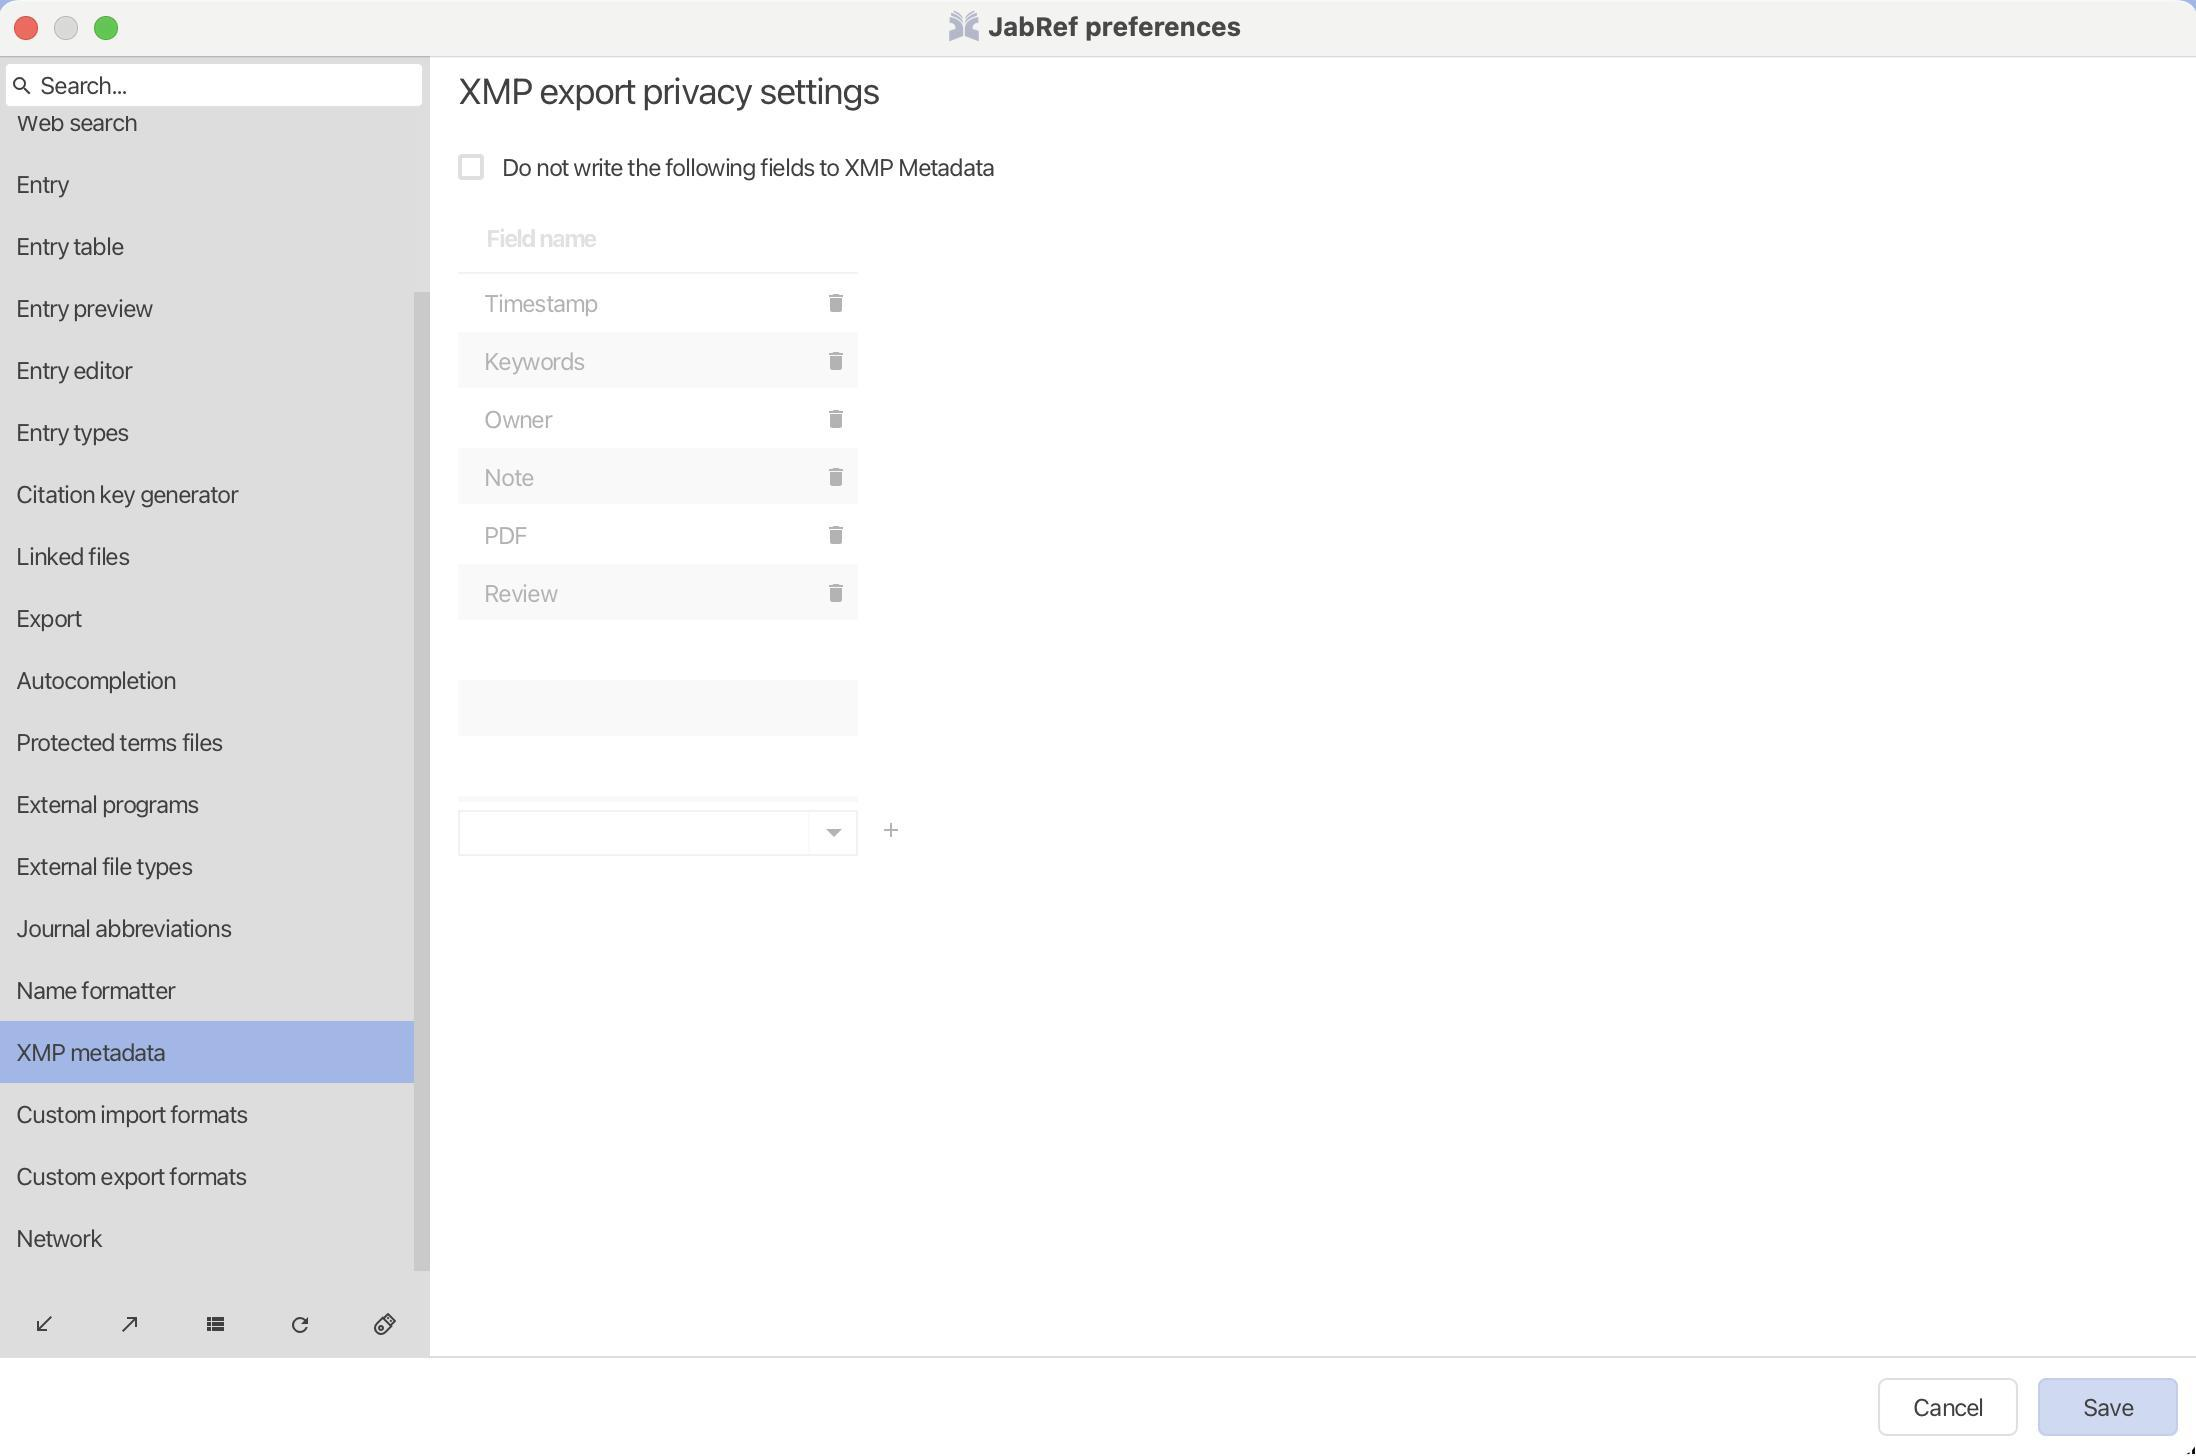
Accessibility tree:
{"name": "JabRef_preferences", "role": "AXWindow", "description": null, "role_description": "звичайне вікно", "value": null, "position": "314.00;193.00", "size": "1100;728", "children": [{"name": null, "role": "No role", "description": null, "role_description": "dialog", "value": null, "position": "0.00;28.00", "size": "1100;700", "children": [{"name": null, "role": "AXButton", "description": "Cancel", "role_description": "кнопка", "value": null, "position": "940.00;689.00", "size": "70;29", "children": []}, {"name": null, "role": "AXButton", "description": "Save", "role_description": "кнопка", "value": null, "position": "1020.00;689.00", "size": "70;29", "children": []}, {"name": null, "role": "AXTextField", "description": null, "role_description": "текстове поле", "value": "Search...", "position": "3.00;31.00", "size": "210;23", "children": [{"name": null, "role": "AXStaticText", "description": null, "role_description": "текст", "value": "Search...", "position": "21.00;35.00", "size": "43;15", "children": []}, {"name": null, "role": "AXStaticText", "description": null, "role_description": "текст", "value": "", "position": "21.00;35.00", "size": "0;15", "children": []}, {"name": null, "role": "AXStaticText", "description": null, "role_description": "текст", "value": null, "position": "6.00;35.50", "size": "12;14", "children": []}]}, {"name": null, "role": "AXTable", "description": null, "role_description": "list", "value": null, "position": "0.00;57.00", "size": "216;580", "children": [{"name": "Network", "role": "AXRow", "description": null, "role_description": "рядок таблиці", "value": null, "position": "1.00;603.50", "size": "207;31", "children": [{"name": null, "role": "AXStaticText", "description": null, "role_description": "текст", "value": "Network", "position": "9.00;611.50", "size": "43;15", "children": []}]}, {"name": "Web_search", "role": "AXRow", "description": null, "role_description": "рядок таблиці", "value": null, "position": "1.00;45.50", "size": "207;31", "children": [{"name": null, "role": "AXStaticText", "description": null, "role_description": "текст", "value": "Web search", "position": "9.00;53.50", "size": "60;15", "children": []}]}, {"name": "Entry", "role": "AXRow", "description": null, "role_description": "рядок таблиці", "value": null, "position": "1.00;76.50", "size": "207;31", "children": [{"name": null, "role": "AXStaticText", "description": null, "role_description": "текст", "value": "Entry", "position": "9.00;84.50", "size": "26;15", "children": []}]}, {"name": "Entry_table", "role": "AXRow", "description": null, "role_description": "рядок таблиці", "value": null, "position": "1.00;107.50", "size": "207;31", "children": [{"name": null, "role": "AXStaticText", "description": null, "role_description": "текст", "value": "Entry table", "position": "9.00;115.50", "size": "53;15", "children": []}]}, {"name": "Entry_preview", "role": "AXRow", "description": null, "role_description": "рядок таблиці", "value": null, "position": "1.00;138.50", "size": "207;31", "children": [{"name": null, "role": "AXStaticText", "description": null, "role_description": "текст", "value": "Entry preview", "position": "9.00;146.50", "size": "68;15", "children": []}]}, {"name": "Entry_editor", "role": "AXRow", "description": null, "role_description": "рядок таблиці", "value": null, "position": "1.00;169.50", "size": "207;31", "children": [{"name": null, "role": "AXStaticText", "description": null, "role_description": "текст", "value": "Entry editor", "position": "9.00;177.50", "size": "58;15", "children": []}]}, {"name": "Entry_types", "role": "AXRow", "description": null, "role_description": "рядок таблиці", "value": null, "position": "1.00;200.50", "size": "207;31", "children": [{"name": null, "role": "AXStaticText", "description": null, "role_description": "текст", "value": "Entry types", "position": "9.00;208.50", "size": "56;15", "children": []}]}, {"name": "Citation_key_generator", "role": "AXRow", "description": null, "role_description": "рядок таблиці", "value": null, "position": "1.00;231.50", "size": "207;31", "children": [{"name": null, "role": "AXStaticText", "description": null, "role_description": "текст", "value": "Citation key generator", "position": "9.00;239.50", "size": "110;15", "children": []}]}, {"name": "Linked_files", "role": "AXRow", "description": null, "role_description": "рядок таблиці", "value": null, "position": "1.00;262.50", "size": "207;31", "children": [{"name": null, "role": "AXStaticText", "description": null, "role_description": "текст", "value": "Linked files", "position": "9.00;270.50", "size": "56;15", "children": []}]}, {"name": "Export", "role": "AXRow", "description": null, "role_description": "рядок таблиці", "value": null, "position": "1.00;293.50", "size": "207;31", "children": [{"name": null, "role": "AXStaticText", "description": null, "role_description": "текст", "value": "Export", "position": "9.00;301.50", "size": "33;15", "children": []}]}, {"name": "Autocompletion", "role": "AXRow", "description": null, "role_description": "рядок таблиці", "value": null, "position": "1.00;324.50", "size": "207;31", "children": [{"name": null, "role": "AXStaticText", "description": null, "role_description": "текст", "value": "Autocompletion", "position": "9.00;332.50", "size": "80;15", "children": []}]}, {"name": "Protected_terms_files", "role": "AXRow", "description": null, "role_description": "рядок таблиці", "value": null, "position": "1.00;355.50", "size": "207;31", "children": [{"name": null, "role": "AXStaticText", "description": null, "role_description": "текст", "value": "Protected terms files", "position": "9.00;363.50", "size": "103;15", "children": []}]}, {"name": "External_programs", "role": "AXRow", "description": null, "role_description": "рядок таблиці", "value": null, "position": "1.00;386.50", "size": "207;31", "children": [{"name": null, "role": "AXStaticText", "description": null, "role_description": "текст", "value": "External programs", "position": "9.00;394.50", "size": "91;15", "children": []}]}, {"name": "External_file_types", "role": "AXRow", "description": null, "role_description": "рядок таблиці", "value": null, "position": "1.00;417.50", "size": "207;31", "children": [{"name": null, "role": "AXStaticText", "description": null, "role_description": "текст", "value": "External file types", "position": "9.00;425.50", "size": "88;15", "children": []}]}, {"name": "Journal_abbreviations", "role": "AXRow", "description": null, "role_description": "рядок таблиці", "value": null, "position": "1.00;448.50", "size": "207;31", "children": [{"name": null, "role": "AXStaticText", "description": null, "role_description": "текст", "value": "Journal abbreviations", "position": "9.00;456.50", "size": "107;15", "children": []}]}, {"name": "Name_formatter", "role": "AXRow", "description": null, "role_description": "рядок таблиці", "value": null, "position": "1.00;479.50", "size": "207;31", "children": [{"name": null, "role": "AXStaticText", "description": null, "role_description": "текст", "value": "Name formatter", "position": "9.00;487.50", "size": "79;15", "children": []}]}, {"name": "XMP_metadata", "role": "AXRow", "description": null, "role_description": "рядок таблиці", "value": null, "position": "1.00;510.50", "size": "207;31", "children": [{"name": null, "role": "AXStaticText", "description": null, "role_description": "текст", "value": "XMP metadata", "position": "9.00;518.50", "size": "75;15", "children": []}]}, {"name": "Custom_import_formats", "role": "AXRow", "description": null, "role_description": "рядок таблиці", "value": null, "position": "1.00;541.50", "size": "207;31", "children": [{"name": null, "role": "AXStaticText", "description": null, "role_description": "текст", "value": "Custom import formats", "position": "9.00;549.50", "size": "116;15", "children": []}]}, {"name": "Custom_export_formats", "role": "AXRow", "description": null, "role_description": "рядок таблиці", "value": null, "position": "1.00;572.50", "size": "207;31", "children": [{"name": null, "role": "AXStaticText", "description": null, "role_description": "текст", "value": "Custom export formats", "position": "9.00;580.50", "size": "115;15", "children": []}]}, {"name": null, "role": "AXScrollBar", "description": null, "role_description": "смуга прокручування", "value": 1.0, "position": "208.00;57.00", "size": "8;580", "children": [{"name": null, "role": "AXButton", "description": null, "role_description": "кнопка", "value": null, "position": "208.00;635.50", "size": "8;1", "children": []}, {"name": null, "role": "AXButton", "description": null, "role_description": "кнопка", "value": null, "position": "208.00;57.00", "size": "8;1", "children": []}, {"name": null, "role": "AXValueIndicator", "description": null, "role_description": "індикатор значення", "value": 1.0, "position": "208.00;146.00", "size": "8;490", "children": []}]}]}, {"name": null, "role": "AXButton", "description": null, "role_description": "кнопка", "value": null, "position": "3.00;648.50", "size": "40;26", "children": []}, {"name": null, "role": "AXButton", "description": null, "role_description": "кнопка", "value": null, "position": "46.00;648.50", "size": "40;26", "children": []}, {"name": null, "role": "AXButton", "description": null, "role_description": "кнопка", "value": null, "position": "88.50;648.50", "size": "40;26", "children": []}, {"name": null, "role": "AXButton", "description": null, "role_description": "кнопка", "value": null, "position": "131.00;648.50", "size": "40;26", "children": []}, {"name": null, "role": "AXCheckBox", "description": null, "role_description": "галочка", "value": 0, "position": "173.50;648.50", "size": "40;26", "children": []}, {"name": null, "role": "AXScrollArea", "description": null, "role_description": "область прокручування", "value": null, "position": "224.00;28.00", "size": "876;650", "children": [{"name": null, "role": "AXStaticText", "description": null, "role_description": "текст", "value": "XMP export privacy settings", "position": "230.00;34.00", "size": "210;32", "children": []}, {"name": null, "role": "AXCheckBox", "description": "Do not write the following fields to XMP Metadata", "role_description": "галочка", "value": 0, "position": "230.00;76.00", "size": "268;15", "children": []}, {"name": null, "role": "AXTable", "description": null, "role_description": "таблиця", "value": null, "position": "230.00;101.00", "size": "200;300", "children": [{"name": "Field_name", "role": "AXColumn", "description": null, "role_description": "стовпчик", "value": null, "position": "230.00;101.00", "size": "170;36", "children": [{"name": null, "role": "AXStaticText", "description": null, "role_description": "текст", "value": "Field name", "position": "232.00;101.00", "size": "166;36", "children": []}]}, {"name": "", "role": "AXColumn", "description": null, "role_description": "стовпчик", "value": null, "position": "400.00;101.00", "size": "30;36", "children": [{"name": null, "role": "AXStaticText", "description": null, "role_description": "текст", "value": null, "position": "402.00;101.00", "size": "26;36", "children": []}]}, {"name": null, "role": "AXRow", "description": null, "role_description": "рядок таблиці", "value": null, "position": "230.00;137.00", "size": "200;29", "children": [{"name": "Timestamp", "role": "AXCell", "description": null, "role_description": "комірка", "value": null, "position": "230.00;137.00", "size": "170;29", "children": [{"name": null, "role": "AXStaticText", "description": null, "role_description": "текст", "value": "Timestamp", "position": "243.00;144.00", "size": "57;15", "children": []}]}, {"name": null, "role": "AXCell", "description": null, "role_description": "комірка", "value": null, "position": "400.00;137.00", "size": "30;29", "children": [{"name": null, "role": "AXStaticText", "description": null, "role_description": "текст", "value": null, "position": "413.00;144.00", "size": "12;14", "children": []}]}]}, {"name": null, "role": "AXRow", "description": null, "role_description": "рядок таблиці", "value": null, "position": "230.00;166.00", "size": "200;29", "children": [{"name": "Keywords", "role": "AXCell", "description": null, "role_description": "комірка", "value": null, "position": "230.00;166.00", "size": "170;29", "children": [{"name": null, "role": "AXStaticText", "description": null, "role_description": "текст", "value": "Keywords", "position": "243.00;173.00", "size": "50;15", "children": []}]}, {"name": null, "role": "AXCell", "description": null, "role_description": "комірка", "value": null, "position": "400.00;166.00", "size": "30;29", "children": [{"name": null, "role": "AXStaticText", "description": null, "role_description": "текст", "value": null, "position": "413.00;173.00", "size": "12;14", "children": []}]}]}, {"name": null, "role": "AXRow", "description": null, "role_description": "рядок таблиці", "value": null, "position": "230.00;195.00", "size": "200;29", "children": [{"name": "Owner", "role": "AXCell", "description": null, "role_description": "комірка", "value": null, "position": "230.00;195.00", "size": "170;29", "children": [{"name": null, "role": "AXStaticText", "description": null, "role_description": "текст", "value": "Owner", "position": "243.00;202.00", "size": "34;15", "children": []}]}, {"name": null, "role": "AXCell", "description": null, "role_description": "комірка", "value": null, "position": "400.00;195.00", "size": "30;29", "children": [{"name": null, "role": "AXStaticText", "description": null, "role_description": "текст", "value": null, "position": "413.00;202.00", "size": "12;14", "children": []}]}]}, {"name": null, "role": "AXRow", "description": null, "role_description": "рядок таблиці", "value": null, "position": "230.00;224.00", "size": "200;29", "children": [{"name": "Note", "role": "AXCell", "description": null, "role_description": "комірка", "value": null, "position": "230.00;224.00", "size": "170;29", "children": [{"name": null, "role": "AXStaticText", "description": null, "role_description": "текст", "value": "Note", "position": "243.00;231.00", "size": "25;15", "children": []}]}, {"name": null, "role": "AXCell", "description": null, "role_description": "комірка", "value": null, "position": "400.00;224.00", "size": "30;29", "children": [{"name": null, "role": "AXStaticText", "description": null, "role_description": "текст", "value": null, "position": "413.00;231.00", "size": "12;14", "children": []}]}]}, {"name": null, "role": "AXRow", "description": null, "role_description": "рядок таблиці", "value": null, "position": "230.00;253.00", "size": "200;29", "children": [{"name": "PDF", "role": "AXCell", "description": null, "role_description": "комірка", "value": null, "position": "230.00;253.00", "size": "170;29", "children": [{"name": null, "role": "AXStaticText", "description": null, "role_description": "текст", "value": "PDF", "position": "243.00;260.00", "size": "21;15", "children": []}]}, {"name": null, "role": "AXCell", "description": null, "role_description": "комірка", "value": null, "position": "400.00;253.00", "size": "30;29", "children": [{"name": null, "role": "AXStaticText", "description": null, "role_description": "текст", "value": null, "position": "413.00;260.00", "size": "12;14", "children": []}]}]}, {"name": null, "role": "AXRow", "description": null, "role_description": "рядок таблиці", "value": null, "position": "230.00;282.00", "size": "200;29", "children": [{"name": "Review", "role": "AXCell", "description": null, "role_description": "комірка", "value": null, "position": "230.00;282.00", "size": "170;29", "children": [{"name": null, "role": "AXStaticText", "description": null, "role_description": "текст", "value": "Review", "position": "243.00;289.00", "size": "36;15", "children": []}]}, {"name": null, "role": "AXCell", "description": null, "role_description": "комірка", "value": null, "position": "400.00;282.00", "size": "30;29", "children": [{"name": null, "role": "AXStaticText", "description": null, "role_description": "текст", "value": null, "position": "413.00;289.00", "size": "12;14", "children": []}]}]}, {"name": null, "role": "AXRow", "description": null, "role_description": "рядок таблиці", "value": null, "position": "230.00;311.00", "size": "200;29", "children": [{"name": null, "role": "AXCell", "description": null, "role_description": "комірка", "value": null, "position": "230.00;311.00", "size": "170;29", "children": [{"name": null, "role": "AXStaticText", "description": null, "role_description": "текст", "value": "", "position": "243.00;318.00", "size": "0;0", "children": []}]}, {"name": null, "role": "AXCell", "description": null, "role_description": "комірка", "value": null, "position": "400.00;311.00", "size": "30;29", "children": [{"name": null, "role": "AXStaticText", "description": null, "role_description": "текст", "value": "", "position": "413.00;318.00", "size": "0;0", "children": []}]}]}, {"name": null, "role": "AXRow", "description": null, "role_description": "рядок таблиці", "value": null, "position": "230.00;340.00", "size": "200;29", "children": [{"name": null, "role": "AXCell", "description": null, "role_description": "комірка", "value": null, "position": "230.00;340.00", "size": "170;29", "children": [{"name": null, "role": "AXStaticText", "description": null, "role_description": "текст", "value": "", "position": "243.00;347.00", "size": "0;0", "children": []}]}, {"name": null, "role": "AXCell", "description": null, "role_description": "комірка", "value": null, "position": "400.00;340.00", "size": "30;29", "children": [{"name": null, "role": "AXStaticText", "description": null, "role_description": "текст", "value": "", "position": "413.00;347.00", "size": "0;0", "children": []}]}]}, {"name": null, "role": "AXRow", "description": null, "role_description": "рядок таблиці", "value": null, "position": "230.00;369.00", "size": "200;29", "children": [{"name": null, "role": "AXCell", "description": null, "role_description": "комірка", "value": null, "position": "230.00;369.00", "size": "170;29", "children": [{"name": null, "role": "AXStaticText", "description": null, "role_description": "текст", "value": "", "position": "243.00;376.00", "size": "0;0", "children": []}]}, {"name": null, "role": "AXCell", "description": null, "role_description": "комірка", "value": null, "position": "400.00;369.00", "size": "30;29", "children": [{"name": null, "role": "AXStaticText", "description": null, "role_description": "текст", "value": "", "position": "413.00;376.00", "size": "0;0", "children": []}]}]}, {"name": null, "role": "AXRow", "description": null, "role_description": "рядок таблиці", "value": null, "position": "230.00;398.00", "size": "200;29", "children": [{"name": null, "role": "AXCell", "description": null, "role_description": "комірка", "value": null, "position": "230.00;398.00", "size": "170;29", "children": [{"name": null, "role": "AXStaticText", "description": null, "role_description": "текст", "value": "", "position": "243.00;405.00", "size": "0;0", "children": []}]}, {"name": null, "role": "AXCell", "description": null, "role_description": "комірка", "value": null, "position": "400.00;398.00", "size": "30;29", "children": [{"name": null, "role": "AXStaticText", "description": null, "role_description": "текст", "value": "", "position": "413.00;405.00", "size": "0;0", "children": []}]}]}]}, {"name": null, "role": "AXComboBox", "description": null, "role_description": "контейнер вибору", "value": "", "position": "230.00;405.00", "size": "200;23", "children": [{"name": null, "role": "AXTextField", "description": null, "role_description": "текстове поле", "value": null, "position": "230.00;405.00", "size": "176;23", "children": [{"name": null, "role": "AXStaticText", "description": null, "role_description": "текст", "value": "", "position": "237.00;409.00", "size": "0;15", "children": []}]}, {"name": null, "role": "AXTable", "description": null, "role_description": "list", "value": null, "position": "230.00;405.00", "size": "1;1", "children": []}]}, {"name": null, "role": "AXButton", "description": null, "role_description": "кнопка", "value": null, "position": "434.00;401.50", "size": "25;26", "children": []}]}]}, {"name": null, "role": "AXButton", "description": null, "role_description": "кнопка закривання", "value": null, "position": "7.00;6.00", "size": "14;16", "children": []}, {"name": null, "role": "AXButton", "description": null, "role_description": "кнопка оптимізації", "value": null, "position": "47.00;6.00", "size": "14;16", "children": [{"name": null, "role": "AXGroup", "description": null, "role_description": "група", "value": null, "position": "47.00;6.00", "size": "14;16", "children": [{"name": null, "role": "AXGroup", "description": null, "role_description": "group", "value": null, "position": "47.00;6.00", "size": "14;16", "children": []}]}]}, {"name": null, "role": "AXButton", "description": null, "role_description": "кнопка згортання", "value": null, "position": "27.00;6.00", "size": "14;16", "children": []}, {"name": "JabRef_preferences", "role": "AXImage", "description": null, "role_description": "зображення", "value": null, "position": "475.00;5.00", "size": "16;16", "children": []}, {"name": null, "role": "AXStaticText", "description": null, "role_description": "текст", "value": "JabRef preferences", "position": "493.00;5.00", "size": "131;16", "children": []}]}